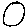
Label: circle